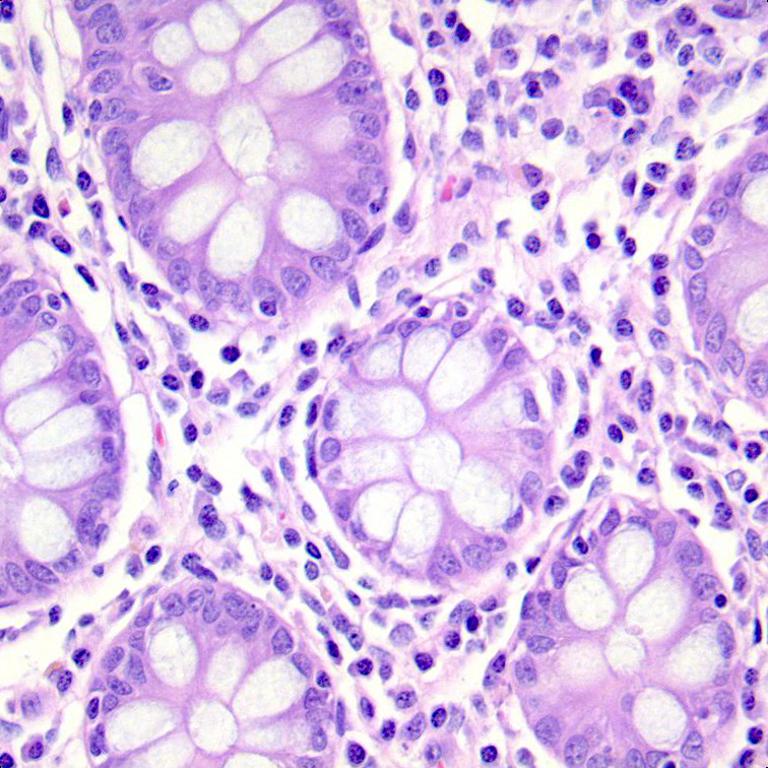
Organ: colon
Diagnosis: benign